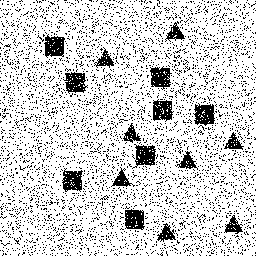
Squares: 8
Triangles: 8
Stars: 0
Total shapes: 16